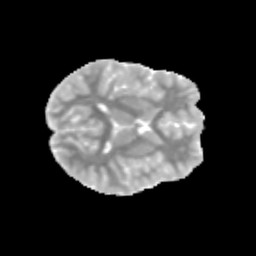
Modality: MD
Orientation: axial
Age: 13
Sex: male
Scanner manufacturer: siemens
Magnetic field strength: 3 T
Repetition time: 3.8 s
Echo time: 0.07 s